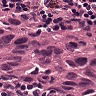
Metastatic tissue present: yes